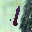
Label: 1